Question: I've tried the Viewport meta tag to fix this bug but I'm not so sure why it's occuring. Here's a screenshot of the problem:

Here's the viewport code I've tried:
'''
<meta name="viewport" content="width=device-width, initial-scale=1" />
'''
Here's the CSS:
'''
#header{
background: #afafaf url(images/complit/header.jpg) top left repeat-x;
text-align: left;
text-shadow: 0 1px 0 #ddd;
zoom: 1;
min-width: 100%;
}
#top{
height:5px;
background: #222;
}
.subhead{
width: 90%;
min-width: 1020px;
margin: 0 auto;
height:44px;
padding: 8px 0px;
zoom: 1;
}
#userbar{
background: transparent url(images/complit/userbar.png) top left repeat-x;
text-align: left;
border-top: 1px solid #000;
border-bottom: 1px solid #000;
color: #858584;
text-shadow: 0 -1px 0 #000;
font-size: 12px;
}
'''
Here's the header template:
'''
<div name="top" id="top"></div>
<div id="header">
<div class="subhead">
<div class="logo"><a href="{$mybb->settings['bburl']}/index.php"><img src="{$theme['logo']}" alt="{$mybb->settings['bbname']}" title="{$mybb->settings['bbname']}" /></a></div>
<div class="top_menu">
<ul class="toplinks">
<div class="endsep"></div>
<li><a href="{$mybb->settings['homeurl']}"><i class="fa fa-home"></i> <strong>Home</strong><br /><span class="smalltext">CompLit Complice</span></a></li>
<li><a href="{$mybb->settings['bburl']}"><i class="fa fa-globe"></i> <strong>Forums</strong><br /><span class="smalltext">Get Involved</span></a></li>
<li><a href="{$mybb->settings['bburl']}/memberlist.php"><i class="fa fa-group"></i> <strong>Members</strong><br /><span class="smalltext">Our Board's Users</span></a></li>
<li><a href="{$mybb->settings['bburl']}/calendar.php"><i class="fa fa-calendar"></i> <strong>Calendar</strong><br /><span class="smalltext">Important Dates</span></a></li>
<li><a href="{$mybb->settings['bburl']}/misc.php?action=help"><i class="fa fa-info-circle"></i> <strong>Help</strong><br /><span class="smalltext">Info & Resources</span></a></li>
</ul>
</div>
</div>
</div>
<div id="userbar">
<div class="subuserbar">
<div class="search">
<form action="search.php" method="post">
<form method="post" action="search.php">
<input type="hidden" name="action" value="do_search" />
<input type="hidden" name="postthread" value="1" />
<input type="hidden" name="forums" value="all" />
<input type="hidden" name="showresults" value="threads" />
<input type="text" name="keywords" value="" placeholder="Type and hit enter..." class="searchbox" />
</form>
</form>
</div>
{$welcomeblock}
</div>
</div>
<div id="container">
<hr class="hidden" />
<br class="clear" />
<div id="content">
{$pm_notice}
{$bannedwarning}
{$bbclosedwarning}
{$unreadreports}
{$pending_joinrequests}
<navigation>
<br />
{$board_messages}<br />
'''
Thanks.
Here is a link: <URL>
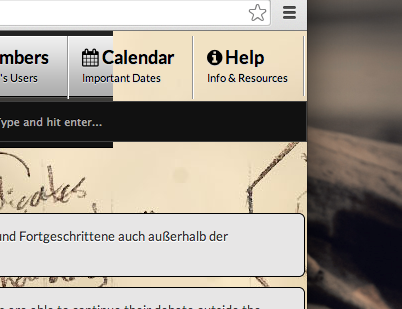
Answer: Without a link to the site, we can only guess. But from the code you posted, it's likely to be the width you've set on '.subhead', which is much wider that its container on small screens.
'''
.subhead {
min-width: 1020px;
}
'''
EDIT: OK, with the link, I see what's happening. ry adding this to your style sheet:
'''
#userbar, #header, #top {min-width: 1024px;}
'''